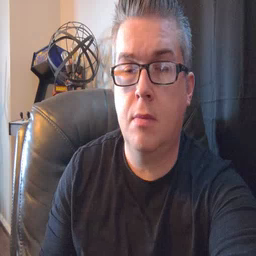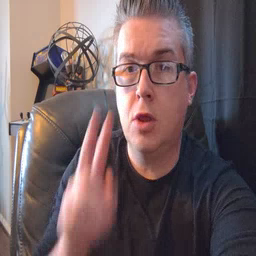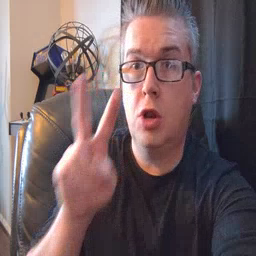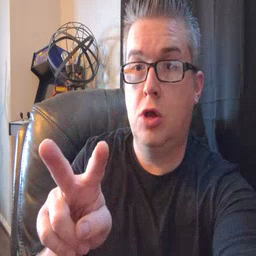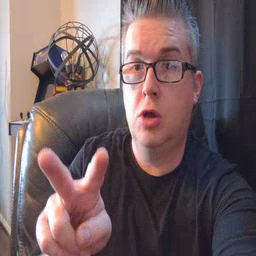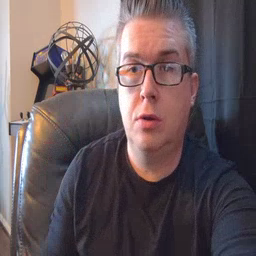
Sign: look